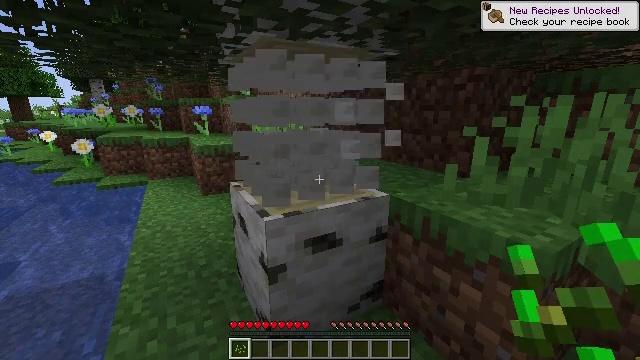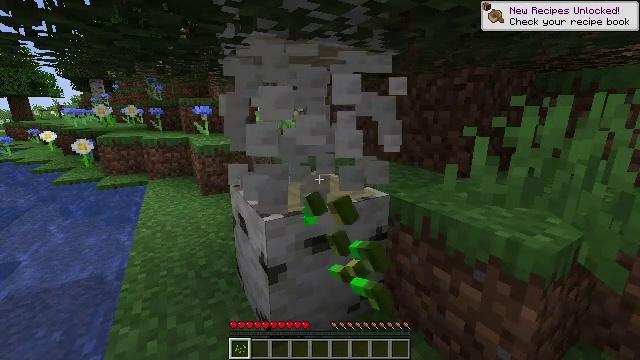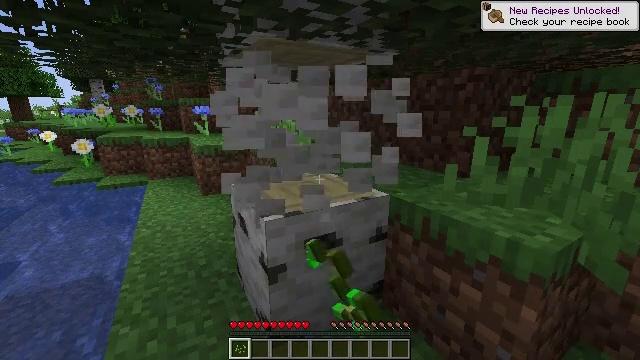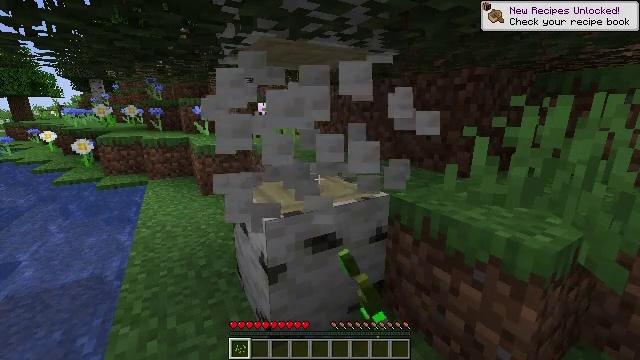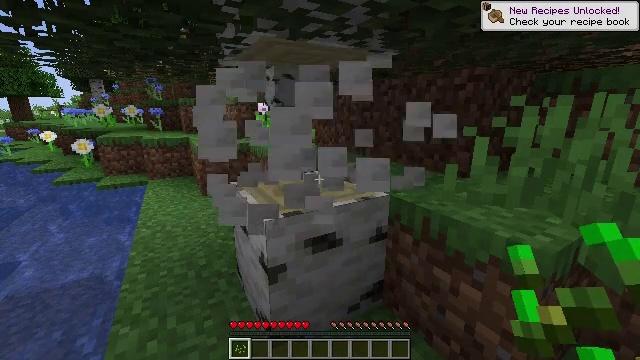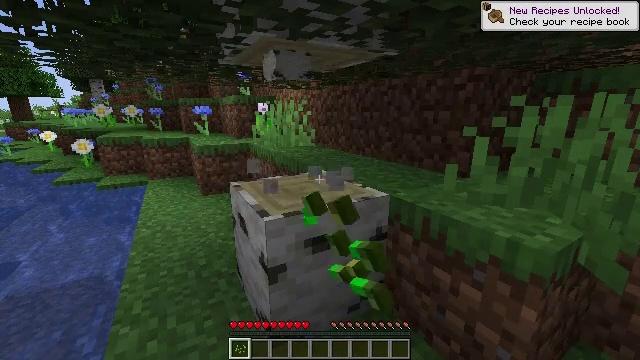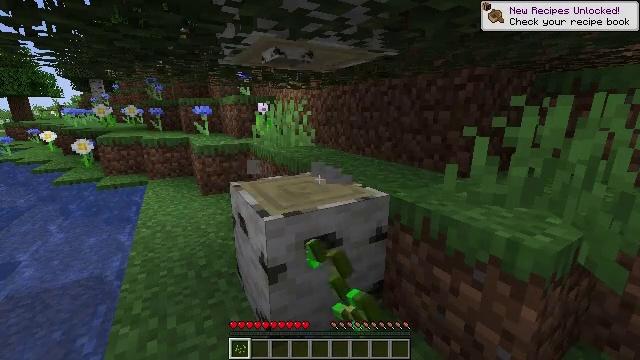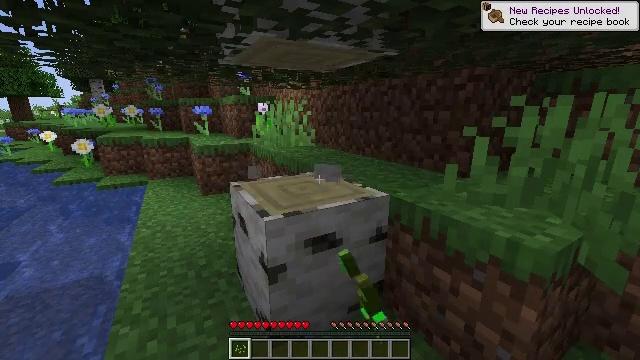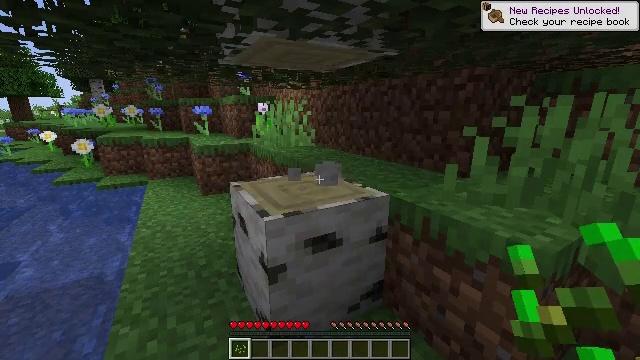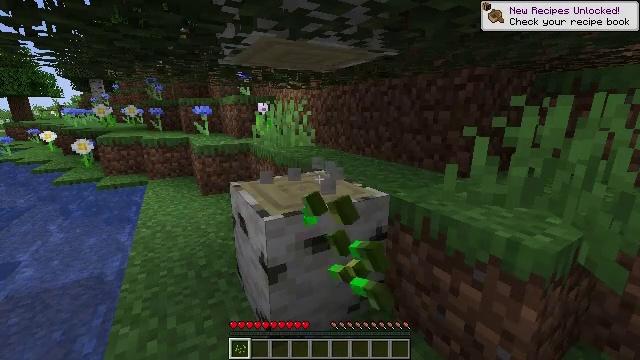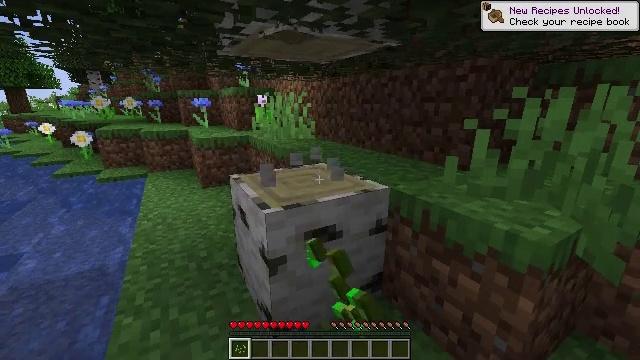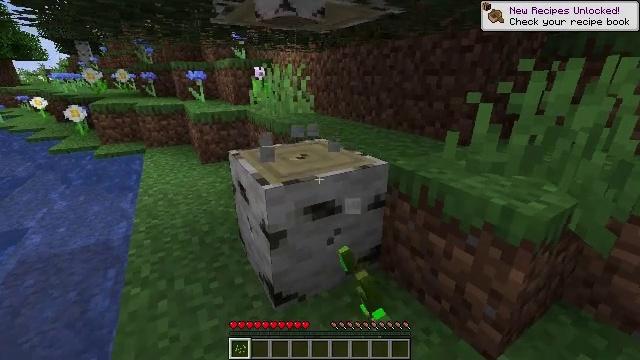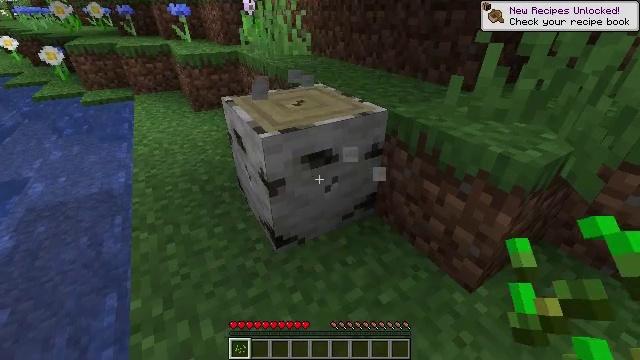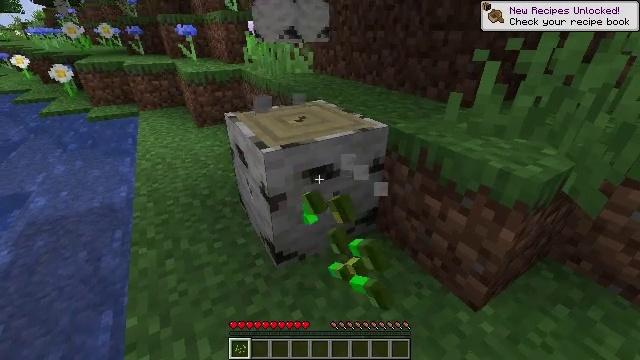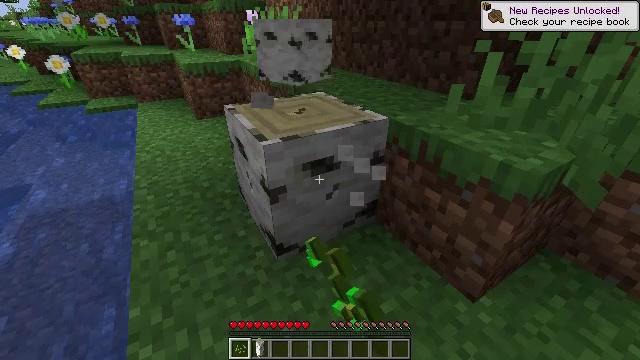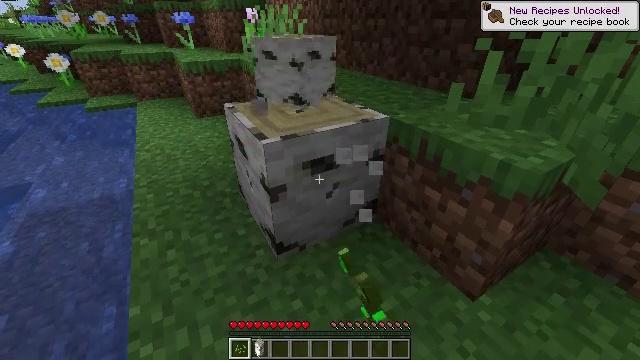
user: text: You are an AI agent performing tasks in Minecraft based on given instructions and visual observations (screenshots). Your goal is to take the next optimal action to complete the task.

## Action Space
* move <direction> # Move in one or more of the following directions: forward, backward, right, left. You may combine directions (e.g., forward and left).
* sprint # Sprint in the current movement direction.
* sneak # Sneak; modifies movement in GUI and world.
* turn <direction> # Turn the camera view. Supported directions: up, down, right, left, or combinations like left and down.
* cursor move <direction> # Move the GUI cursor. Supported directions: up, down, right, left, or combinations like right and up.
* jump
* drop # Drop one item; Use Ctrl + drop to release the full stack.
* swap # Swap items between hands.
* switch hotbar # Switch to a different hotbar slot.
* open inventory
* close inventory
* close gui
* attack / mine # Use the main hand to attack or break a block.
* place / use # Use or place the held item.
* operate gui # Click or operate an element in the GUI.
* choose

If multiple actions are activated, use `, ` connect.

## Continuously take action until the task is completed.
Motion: motion action
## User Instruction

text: Harvest birch leaves for decorations.
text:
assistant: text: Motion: attack / mine
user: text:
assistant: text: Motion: attack / mine
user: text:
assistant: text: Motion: attack / mine
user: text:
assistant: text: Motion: attack / mine
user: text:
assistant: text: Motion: attack / mine
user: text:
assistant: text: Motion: attack / mine
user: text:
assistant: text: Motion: attack / mine
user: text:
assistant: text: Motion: attack / mine
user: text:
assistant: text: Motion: attack / mine
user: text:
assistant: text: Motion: turn down, attack / mine
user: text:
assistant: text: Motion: turn down, attack / mine
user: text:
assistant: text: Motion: turn down, attack / mine
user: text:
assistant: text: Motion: turn up, attack / mine
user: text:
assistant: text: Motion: turn down, attack / mine
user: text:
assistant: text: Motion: attack / mine
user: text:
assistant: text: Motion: attack / mine
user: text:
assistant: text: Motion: attack / mine
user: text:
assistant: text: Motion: attack / mine
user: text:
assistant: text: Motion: attack / mine
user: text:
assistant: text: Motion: attack / mine
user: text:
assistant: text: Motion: attack / mine
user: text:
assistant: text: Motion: attack / mine
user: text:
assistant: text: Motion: attack / mine
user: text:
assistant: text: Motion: attack / mine
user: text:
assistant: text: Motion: attack / mine
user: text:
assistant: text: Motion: attack / mine
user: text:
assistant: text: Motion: attack / mine
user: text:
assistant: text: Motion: attack / mine
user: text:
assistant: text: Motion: attack / mine
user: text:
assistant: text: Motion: attack / mine